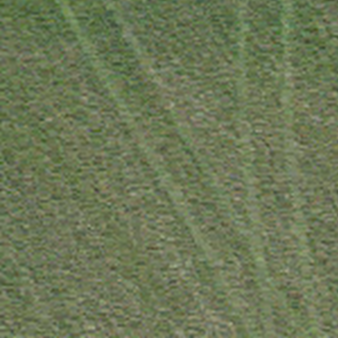
Label: other